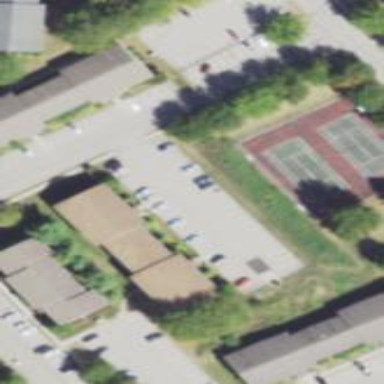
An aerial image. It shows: Tennis court on pitch designated for leisure land.